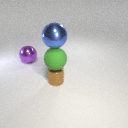
small brown metal cylinder to the right of large purple metal sphere